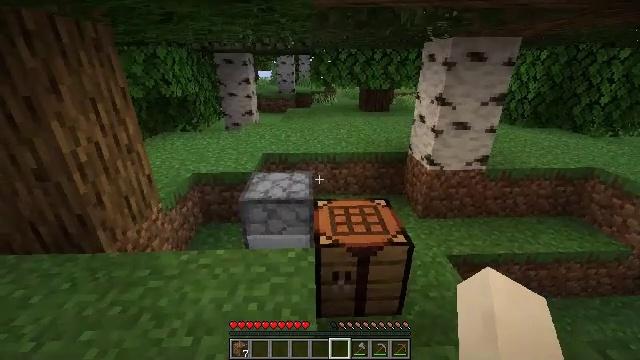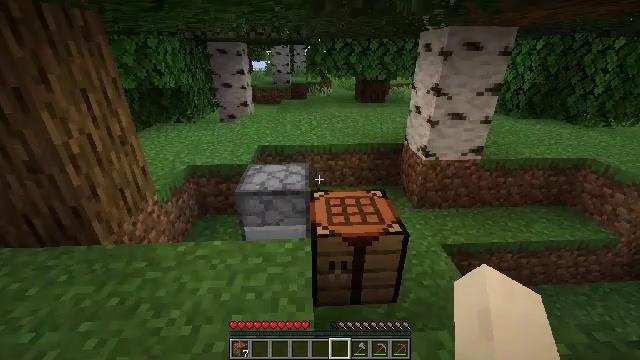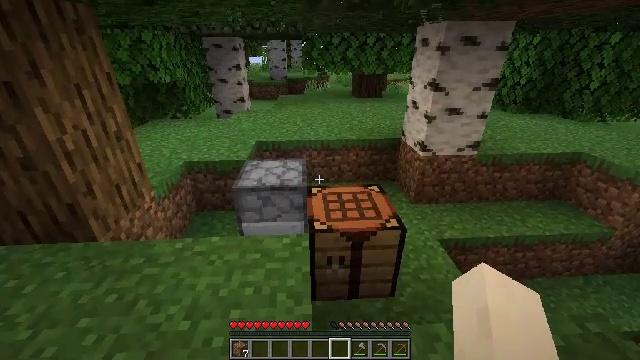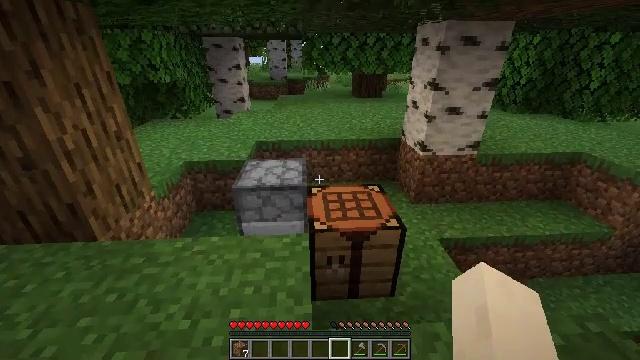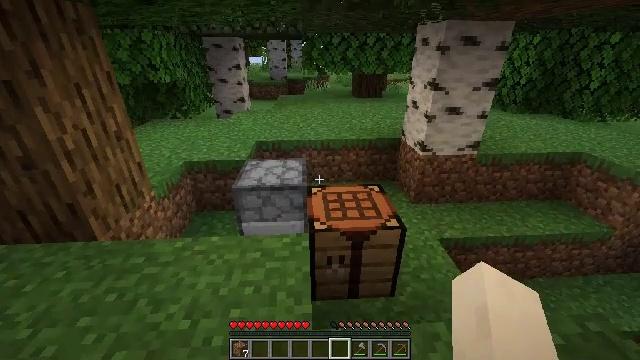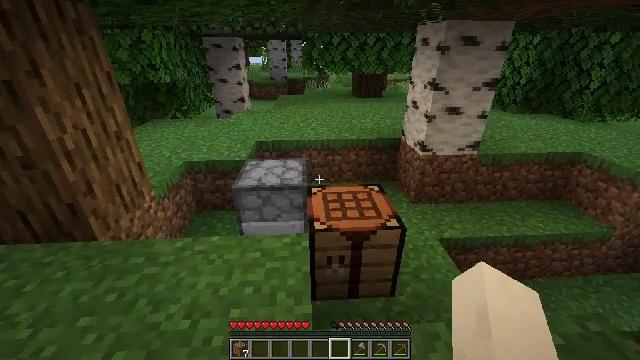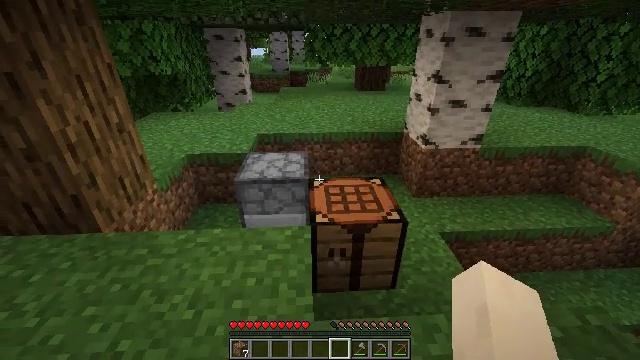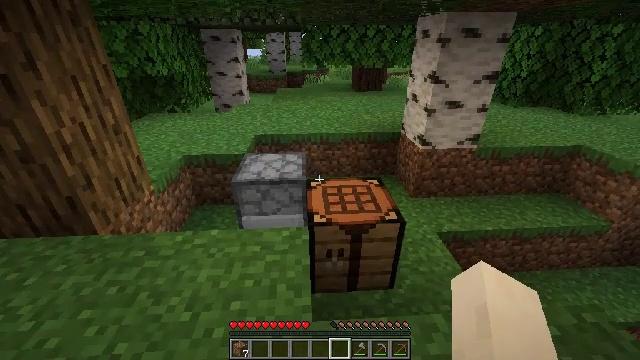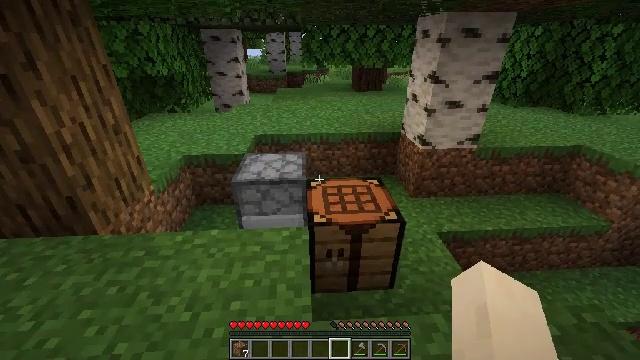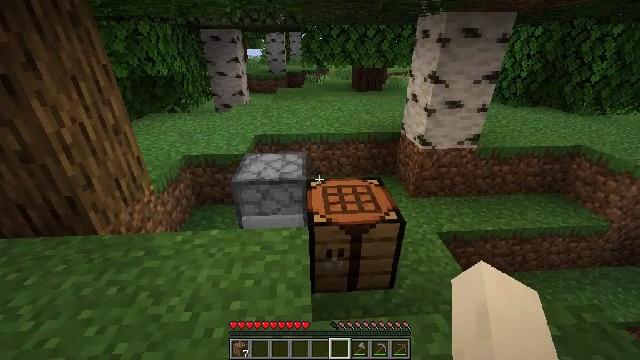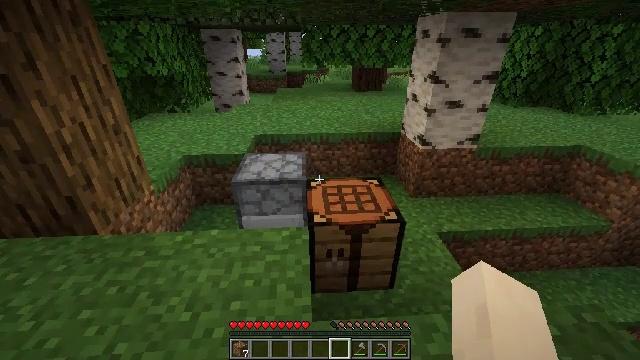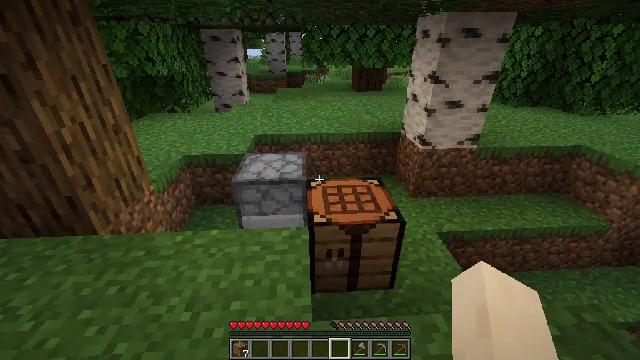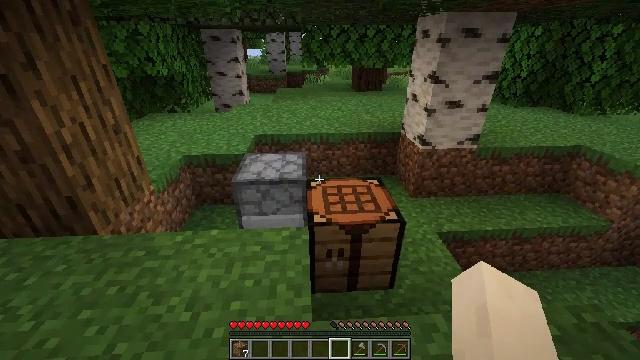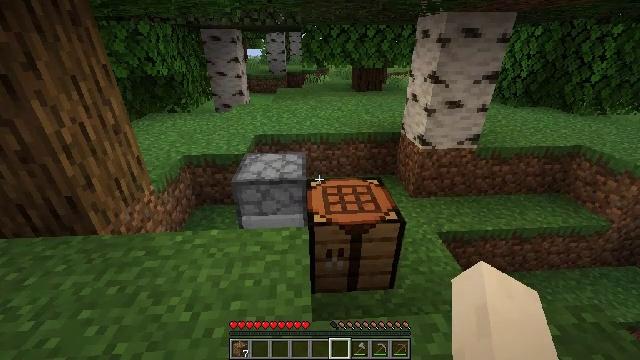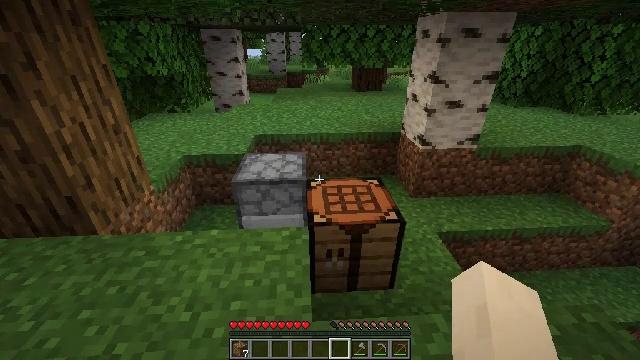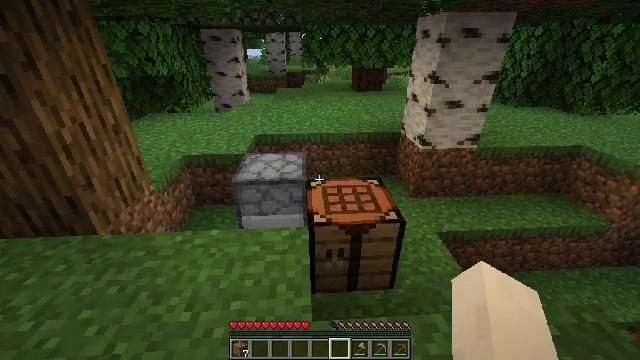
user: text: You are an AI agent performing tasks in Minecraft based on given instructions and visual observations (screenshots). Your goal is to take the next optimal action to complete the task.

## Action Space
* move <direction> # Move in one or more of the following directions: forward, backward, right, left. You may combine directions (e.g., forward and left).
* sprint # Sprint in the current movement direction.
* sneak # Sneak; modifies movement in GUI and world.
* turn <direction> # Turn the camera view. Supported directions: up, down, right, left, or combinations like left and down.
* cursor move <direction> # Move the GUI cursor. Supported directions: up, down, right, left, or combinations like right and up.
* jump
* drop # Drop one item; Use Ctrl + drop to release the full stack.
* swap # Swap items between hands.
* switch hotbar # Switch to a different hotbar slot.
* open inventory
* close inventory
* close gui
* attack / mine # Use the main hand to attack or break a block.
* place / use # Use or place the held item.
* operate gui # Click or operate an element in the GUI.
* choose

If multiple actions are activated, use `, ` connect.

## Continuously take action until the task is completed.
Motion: motion action
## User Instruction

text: Put wood logs in a furnace to craft charcoal.
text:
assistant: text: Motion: turn down
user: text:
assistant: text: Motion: no_op
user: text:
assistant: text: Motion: no_op
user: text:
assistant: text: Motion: no_op
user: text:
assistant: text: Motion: no_op
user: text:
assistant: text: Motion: turn down
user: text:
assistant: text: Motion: no_op
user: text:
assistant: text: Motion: no_op
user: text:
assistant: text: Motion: no_op
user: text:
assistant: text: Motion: no_op
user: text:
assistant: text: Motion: no_op
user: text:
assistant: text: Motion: no_op
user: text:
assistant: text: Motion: no_op
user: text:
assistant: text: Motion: no_op
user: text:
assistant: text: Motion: no_op
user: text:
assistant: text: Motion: no_op
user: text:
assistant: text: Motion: no_op
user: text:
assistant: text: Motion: no_op
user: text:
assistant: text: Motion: no_op
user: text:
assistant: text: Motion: no_op
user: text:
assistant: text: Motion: no_op
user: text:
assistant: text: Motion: no_op
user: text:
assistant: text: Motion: no_op
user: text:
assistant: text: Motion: no_op
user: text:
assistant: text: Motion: no_op
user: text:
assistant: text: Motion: no_op
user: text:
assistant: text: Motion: no_op
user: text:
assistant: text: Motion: no_op
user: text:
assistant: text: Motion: no_op
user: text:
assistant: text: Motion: no_op